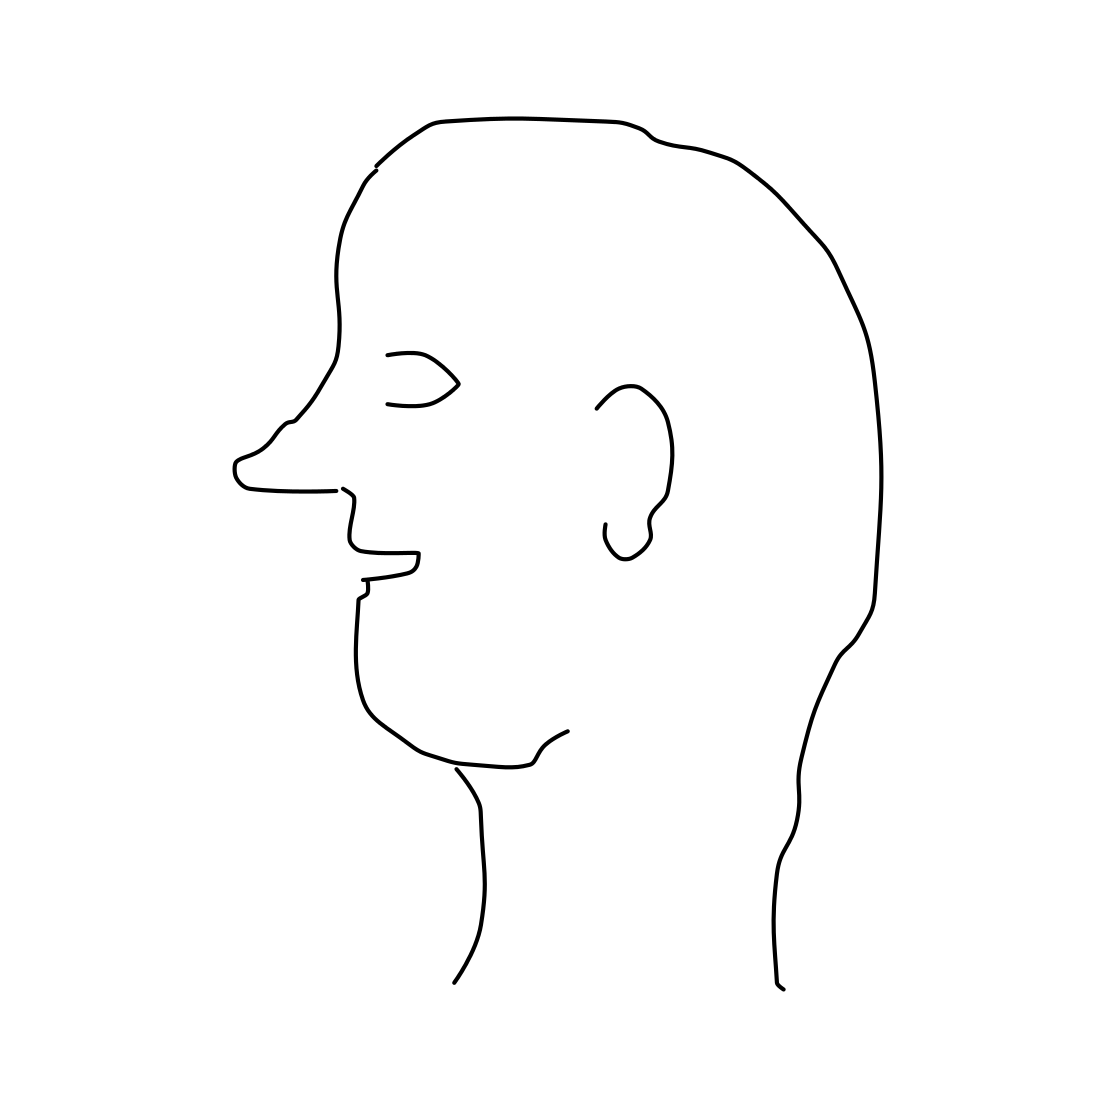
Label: head